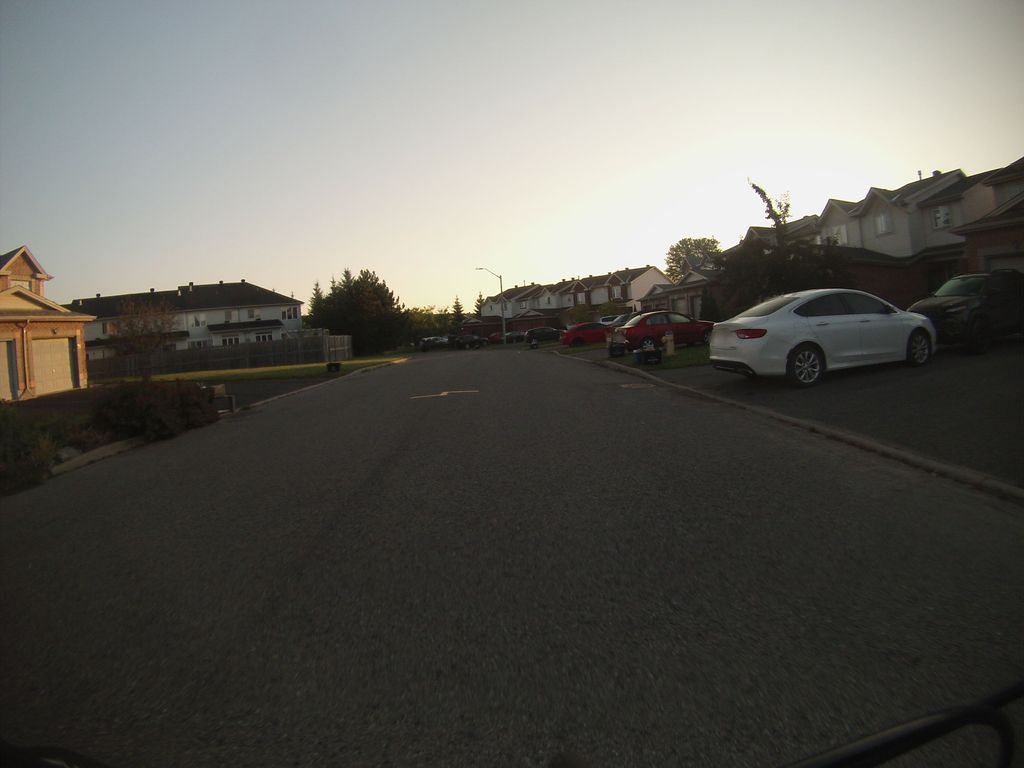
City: ottawa-gatineau